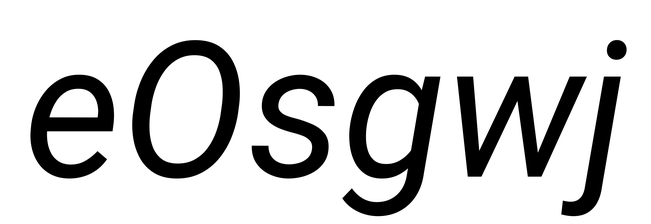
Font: Roboto-Italic_Italic